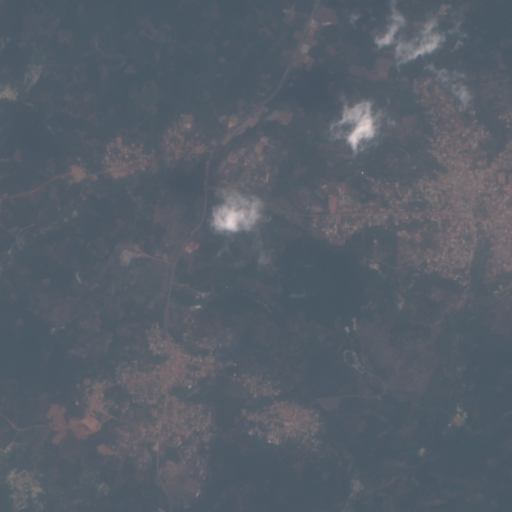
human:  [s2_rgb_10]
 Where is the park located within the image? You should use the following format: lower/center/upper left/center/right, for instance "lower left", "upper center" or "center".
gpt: The park is located in the center right of the image.
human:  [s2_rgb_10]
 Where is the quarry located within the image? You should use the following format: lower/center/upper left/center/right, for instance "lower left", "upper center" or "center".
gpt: The quarry is located in the lower right of the image.
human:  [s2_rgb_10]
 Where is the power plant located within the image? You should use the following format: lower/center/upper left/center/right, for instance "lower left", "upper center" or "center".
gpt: There is no power plant in the image.